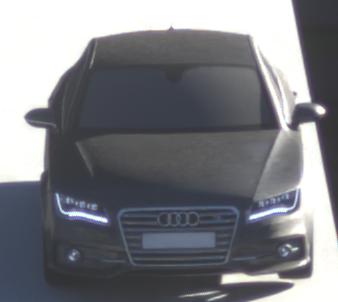
Make: Audi
Model: S7 Sportback cod
Detailed model: S7 (4G) Sportback
Model produced from: 2012/06
Model produced until: 2014/05
Doors: 5
Color: gray
Road condition: dry road
Daytime: sunrise or sunset
Contrast: medium contrast